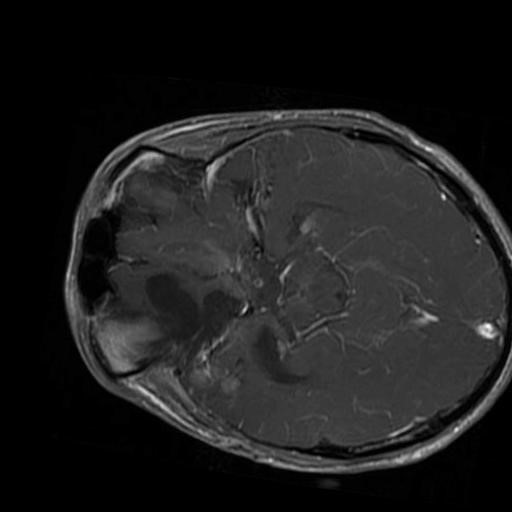
Label: brain_glioma